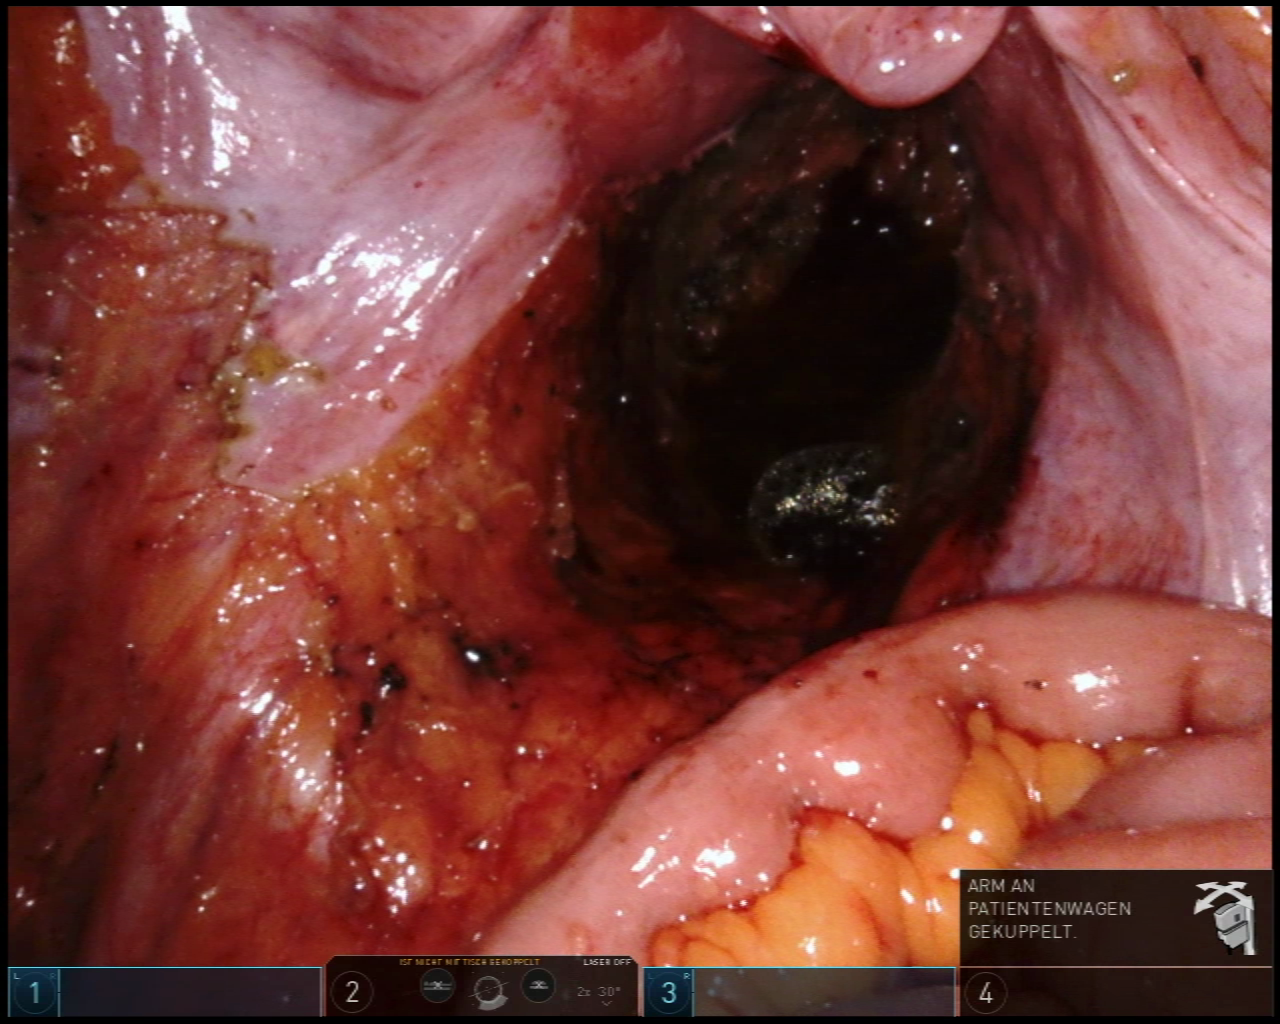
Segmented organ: ureter
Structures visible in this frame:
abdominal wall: yes
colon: no
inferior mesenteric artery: no
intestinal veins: no
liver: no
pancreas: no
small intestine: yes
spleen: no
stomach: no
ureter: yes
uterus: no
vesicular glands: no